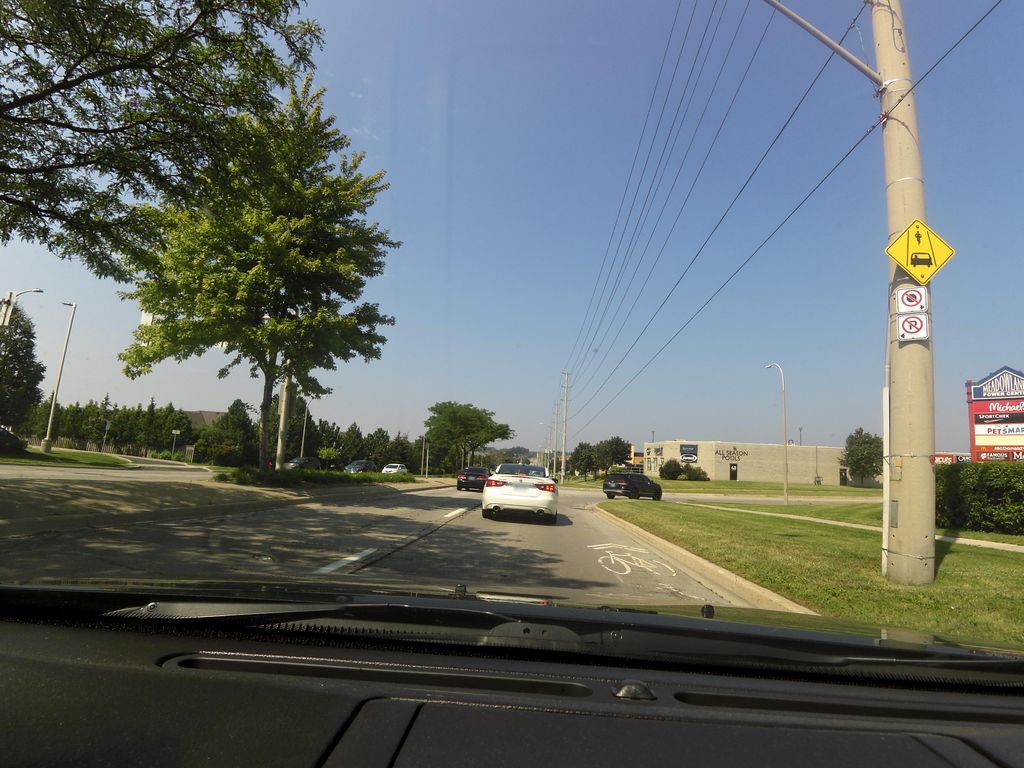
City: hamilton